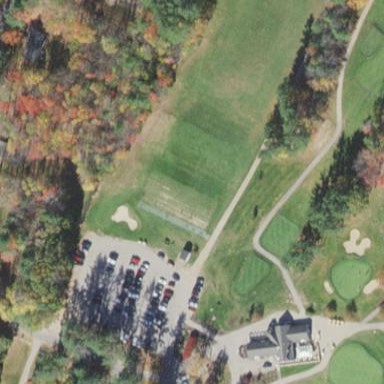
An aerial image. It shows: Driving range for golf practice.